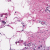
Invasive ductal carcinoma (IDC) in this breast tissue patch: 1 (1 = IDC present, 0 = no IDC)